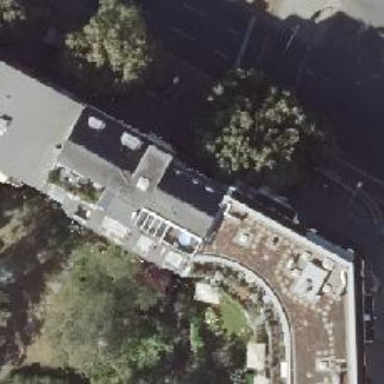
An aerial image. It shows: Pub.